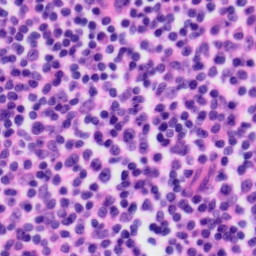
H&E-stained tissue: Tonsil